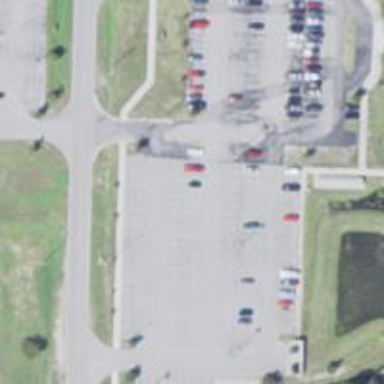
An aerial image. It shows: Parking area.